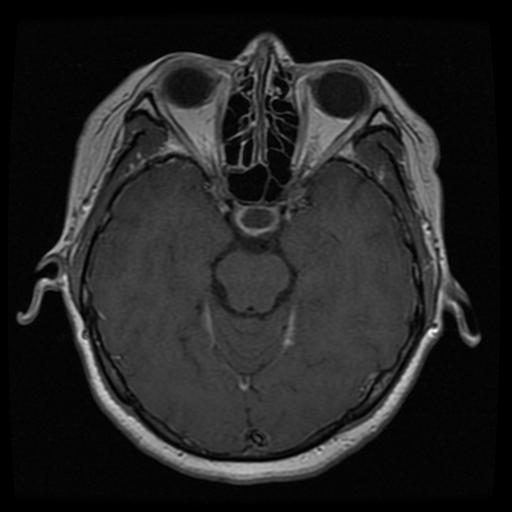
Label: pituitary